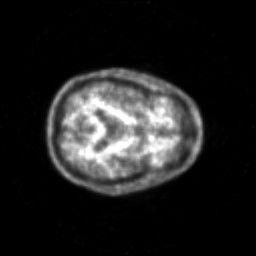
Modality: PET
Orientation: axial
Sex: male
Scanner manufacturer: siemens